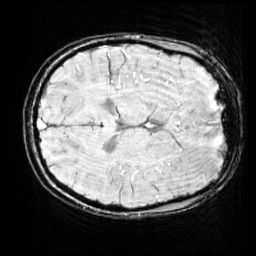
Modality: SWI
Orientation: axial
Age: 13
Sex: female
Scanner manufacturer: siemens
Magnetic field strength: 3 T
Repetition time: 0.027 s
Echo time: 0.02 s